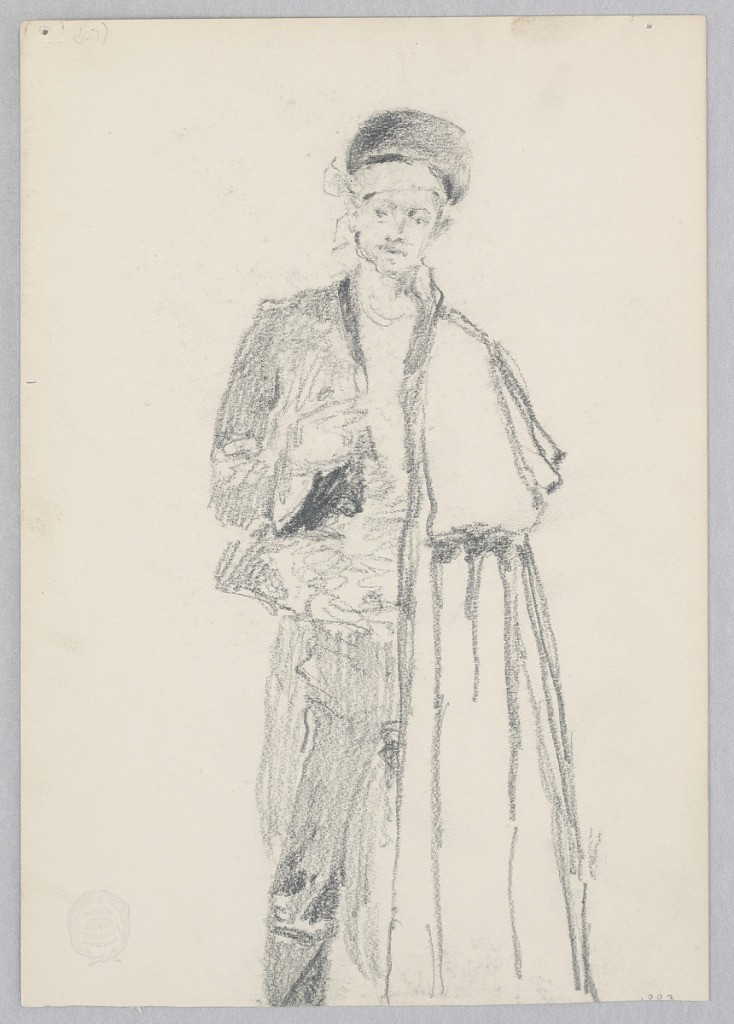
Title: Man
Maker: Robert Frederick Blum, American, 1857–1903
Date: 1883
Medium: Pastel crayon on wove paper
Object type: Drawing
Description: Sketch of a male figure wearing a hat and cape.